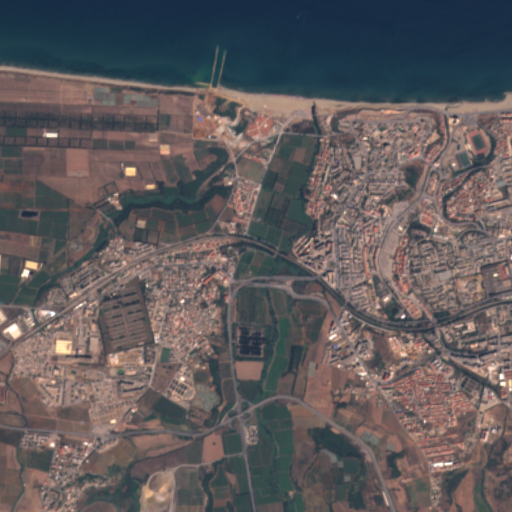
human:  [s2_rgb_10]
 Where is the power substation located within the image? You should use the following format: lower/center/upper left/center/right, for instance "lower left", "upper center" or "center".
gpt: The power substation is located in the lower right of the image.
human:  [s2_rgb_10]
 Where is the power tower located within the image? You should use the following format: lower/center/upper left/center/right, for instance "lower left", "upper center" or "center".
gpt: The power tower is located in the lower of the image.
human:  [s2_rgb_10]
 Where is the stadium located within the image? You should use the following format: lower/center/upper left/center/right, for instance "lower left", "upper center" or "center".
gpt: The stadium is located in the upper right of the image.
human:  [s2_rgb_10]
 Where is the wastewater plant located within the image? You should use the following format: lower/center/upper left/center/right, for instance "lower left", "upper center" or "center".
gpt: The wastewater plant is located in the lower right of the image.
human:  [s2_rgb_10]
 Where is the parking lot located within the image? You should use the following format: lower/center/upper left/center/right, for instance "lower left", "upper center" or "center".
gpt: There is no parking lot in the image.